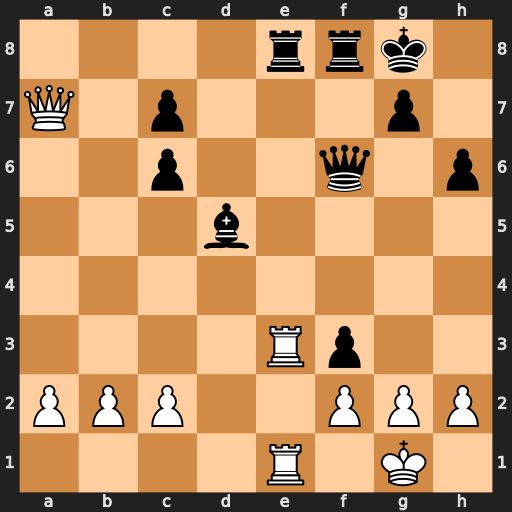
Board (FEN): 4rrk1/Q1p3p1/2p2q1p/3b4/8/4Rp2/PPP2PPP/4R1K1
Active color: w
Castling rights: -
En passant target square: -
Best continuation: Rxe8 Rxe8 Rxe8+